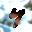
Label: 4